Question: I wish to have checkbox to the root nodes and not the child nodes of the Treeview control.

'''
- [x]Pie Chart report
- Sales report
- Sales Projection report
- Linear Sales report
- [x]Surface Chart report
- Sales report
- Sales Projection report
- Linear Sales report
- [x]Caligraph report
- Sales report
- Sales Projection report
- Linear Sales report
'''
To achieve this I have done change in my regular treeview control
'''
this.tvreport.DrawNode += new System.Windows.Forms.DrawTreeNodeEventHandler(tvreport_DrawNode);
this.tvreport.ShowLines = true;
this.tvreport.DrawMode = System.Windows.Forms.TreeViewDrawMode.OwnerDrawAll;
private void tvreport_DrawNode(object sender, DrawTreeNodeEventArgs e)
{
if (IsContactNode(e.Node))
{
Color backColor, foreColor;
if ((e.State & TreeNodeStates.Selected) == TreeNodeStates.Selected)
{
backColor = SystemColors.Highlight;
foreColor = SystemColors.HighlightText;
}
if ((e.State & TreeNodeStates.Hot) == TreeNodeStates.Hot)
{
backColor = SystemColors.HotTrack;
foreColor = SystemColors.HighlightText;
}
else
{
backColor = e.Node.BackColor;
foreColor = e.Node.ForeColor;
}
Rectangle newBounds = e.Node.Bounds;
newBounds.X = 60;
using (SolidBrush brush = new SolidBrush(backColor))
{
e.Graphics.FillRectangle(brush, e.Node.Bounds);
}
TextRenderer.DrawText(e.Graphics, e.Node.Text, this.tvreport.Font, e.Node.Bounds, foreColor, backColor);
if ((e.State & TreeNodeStates.Focused) == TreeNodeStates.Focused)
{
ControlPaint.DrawFocusRectangle(e.Graphics, e.Node.Bounds, foreColor, backColor);
}
e.DrawDefault = false;
}
else
{
e.DrawDefault = true;
tvContactList1.ShowRootLines = true;
tvContactList1.ShowLines = true;
}
}
private bool IsContactNode(TreeNode node)
{
return node.Parent != null;
}
'''
After running the code have found that the root node is showing checkbox and childnodes is without checkbox [that is what I wish to have].
But the problem is the "Lines" that shows the hierarchy got disappeared. Now I want to populate those LINES. How can this be achieved.
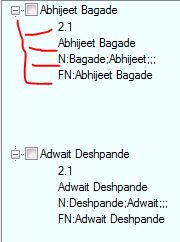
Answer: <URL> is a possible solution.
This solution sends TVM_SETITEM-Message to the treeview.